Question: I have a Rails RSpec file which looks something like
'''
require 'spec_helper'
describe "Something" do
...
end
'''
When I try to use + to autocomplete anything in that file, I get:

Text version:
'''
Scanning included file: spec_helper.rb
E854: path too long for completion
Press ENTER or type command to continue
'''
If I + this, it completes my word perfectly.
To avoid Vim to autocomplete by using included files I can do:
'''
:set complete-=i
'''
But that's not the root of the issue.
How can I fix this?
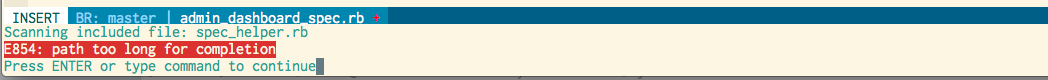
Answer: Ok,
It results that I am using MacVim, and like commented in the original post, the issue is related to a bug in ruby.vim. In this Stack Overflow <URL>.
MacVim (Snapshot 64) is supplied with the old rails.vim, so to fix this I went into 'MacVim.app/Contents/Resources/vim/runtime/ftplugin' and did wget to the raw file in the official rails.vim plug-in <URL>
This fixed the issue for me.